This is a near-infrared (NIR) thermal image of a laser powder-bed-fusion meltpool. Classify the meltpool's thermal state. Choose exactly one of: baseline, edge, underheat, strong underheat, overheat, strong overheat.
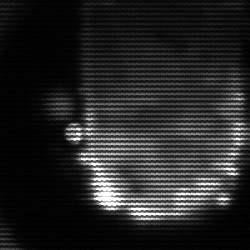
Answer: baseline